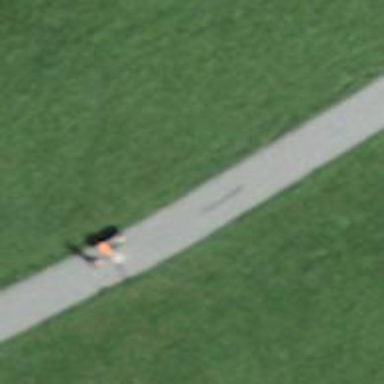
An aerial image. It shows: Asphalt track with grade1 tracktype.